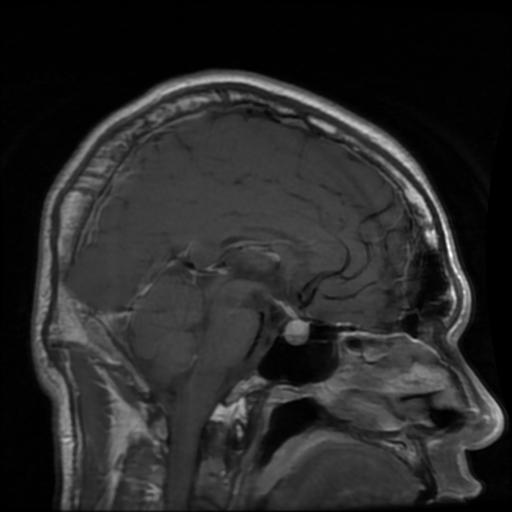
Label: pituitary